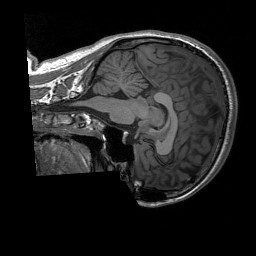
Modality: T1w
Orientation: sagittal
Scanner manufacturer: siemens
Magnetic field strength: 3 T
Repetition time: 1.76 s
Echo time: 0.0022 s